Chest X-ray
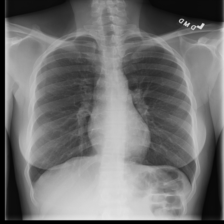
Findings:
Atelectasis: negative
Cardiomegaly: negative
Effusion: negative
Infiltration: negative
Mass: negative
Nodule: negative
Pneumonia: negative
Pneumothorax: negative
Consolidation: negative
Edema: negative
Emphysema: negative
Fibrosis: negative
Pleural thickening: negative
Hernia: negative